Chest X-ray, AP view. Patient: 34 years old, sex M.
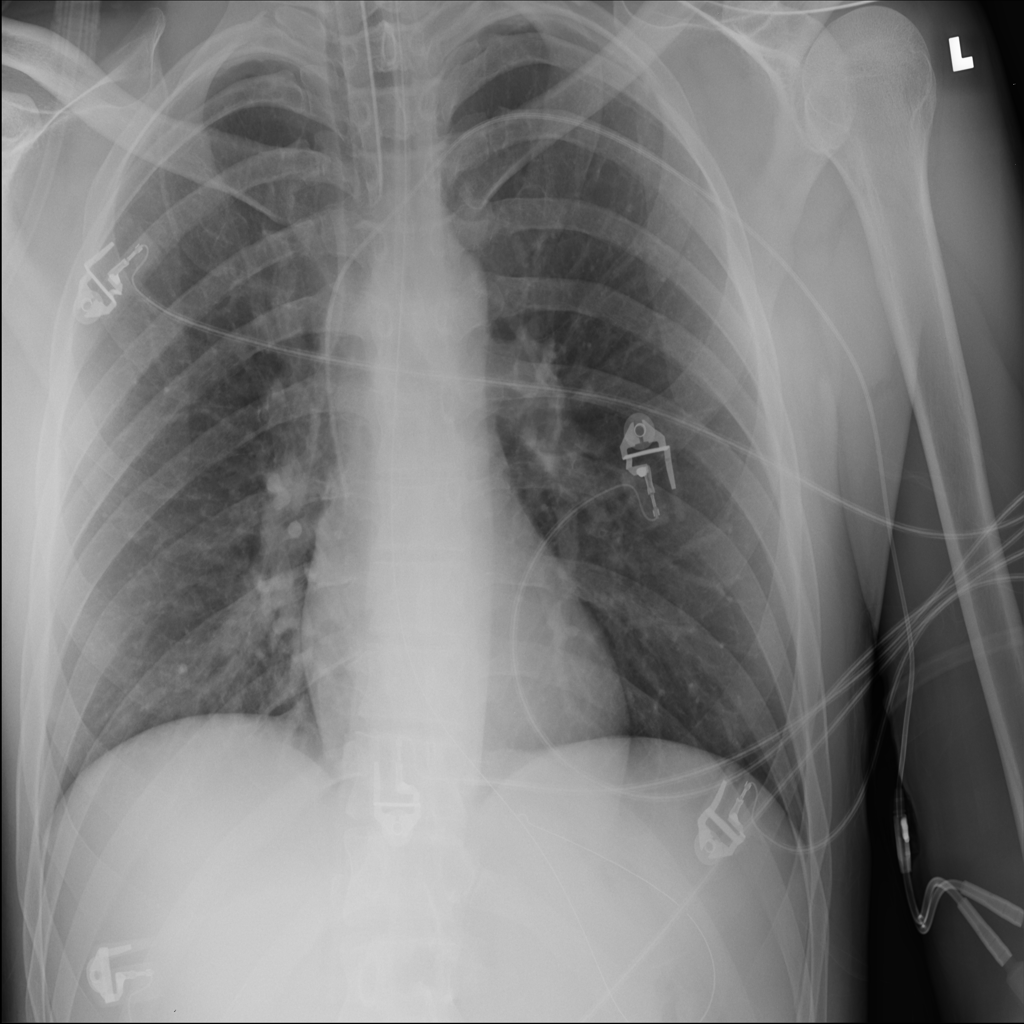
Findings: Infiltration